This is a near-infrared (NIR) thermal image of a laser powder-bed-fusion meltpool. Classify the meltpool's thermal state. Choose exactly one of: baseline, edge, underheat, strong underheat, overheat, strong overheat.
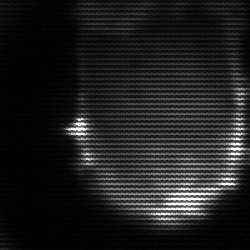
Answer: baseline